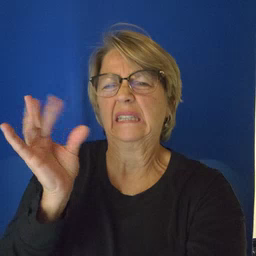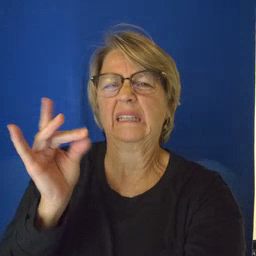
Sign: sticky